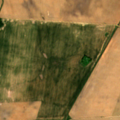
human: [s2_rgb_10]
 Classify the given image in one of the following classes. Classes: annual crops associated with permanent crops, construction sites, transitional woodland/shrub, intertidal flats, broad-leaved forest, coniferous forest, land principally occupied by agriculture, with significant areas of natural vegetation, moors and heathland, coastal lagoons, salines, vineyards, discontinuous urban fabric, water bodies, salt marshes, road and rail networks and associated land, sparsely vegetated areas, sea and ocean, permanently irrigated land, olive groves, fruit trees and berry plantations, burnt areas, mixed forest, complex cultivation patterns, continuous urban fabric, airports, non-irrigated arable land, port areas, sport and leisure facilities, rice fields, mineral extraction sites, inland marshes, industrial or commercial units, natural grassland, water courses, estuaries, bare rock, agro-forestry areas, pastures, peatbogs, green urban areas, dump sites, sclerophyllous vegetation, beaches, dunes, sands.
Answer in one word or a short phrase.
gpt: non-irrigated arable land